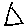
Label: triangle